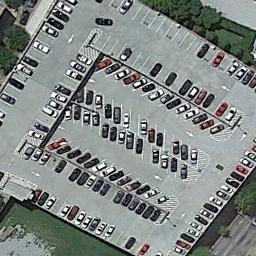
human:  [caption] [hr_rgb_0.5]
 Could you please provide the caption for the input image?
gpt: Many cars of different styles and colors are on the parking lot .

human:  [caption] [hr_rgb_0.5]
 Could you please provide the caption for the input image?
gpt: Three rows of cars were parked in the parking lot .

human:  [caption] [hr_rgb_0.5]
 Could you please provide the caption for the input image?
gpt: The parking lot has some cars arranged neatly in lines .

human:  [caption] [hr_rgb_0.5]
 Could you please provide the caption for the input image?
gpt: The parking lot is full of cars between some trees and grass .

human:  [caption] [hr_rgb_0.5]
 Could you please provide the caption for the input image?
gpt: There are green lawns beside the parking lot with many cars .